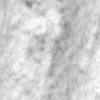
Label: no_change